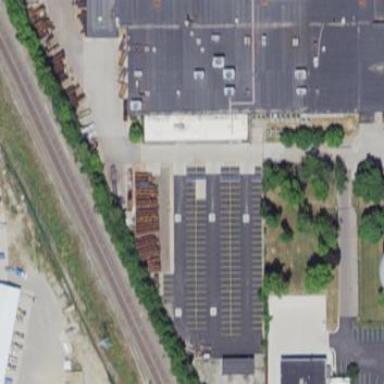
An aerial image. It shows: Paved parking area.